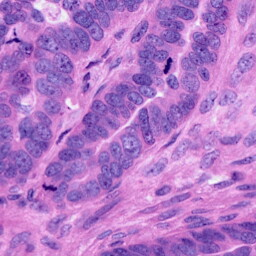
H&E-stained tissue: Ovarian